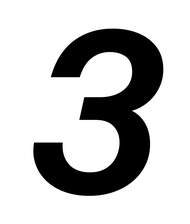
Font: InstrumentSans-Italic_SemiBold_Italic